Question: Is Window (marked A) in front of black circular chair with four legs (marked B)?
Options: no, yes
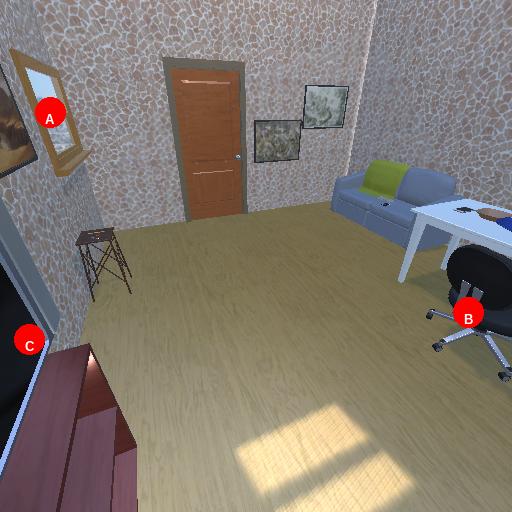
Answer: no